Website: bh-photo
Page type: customer-info-address
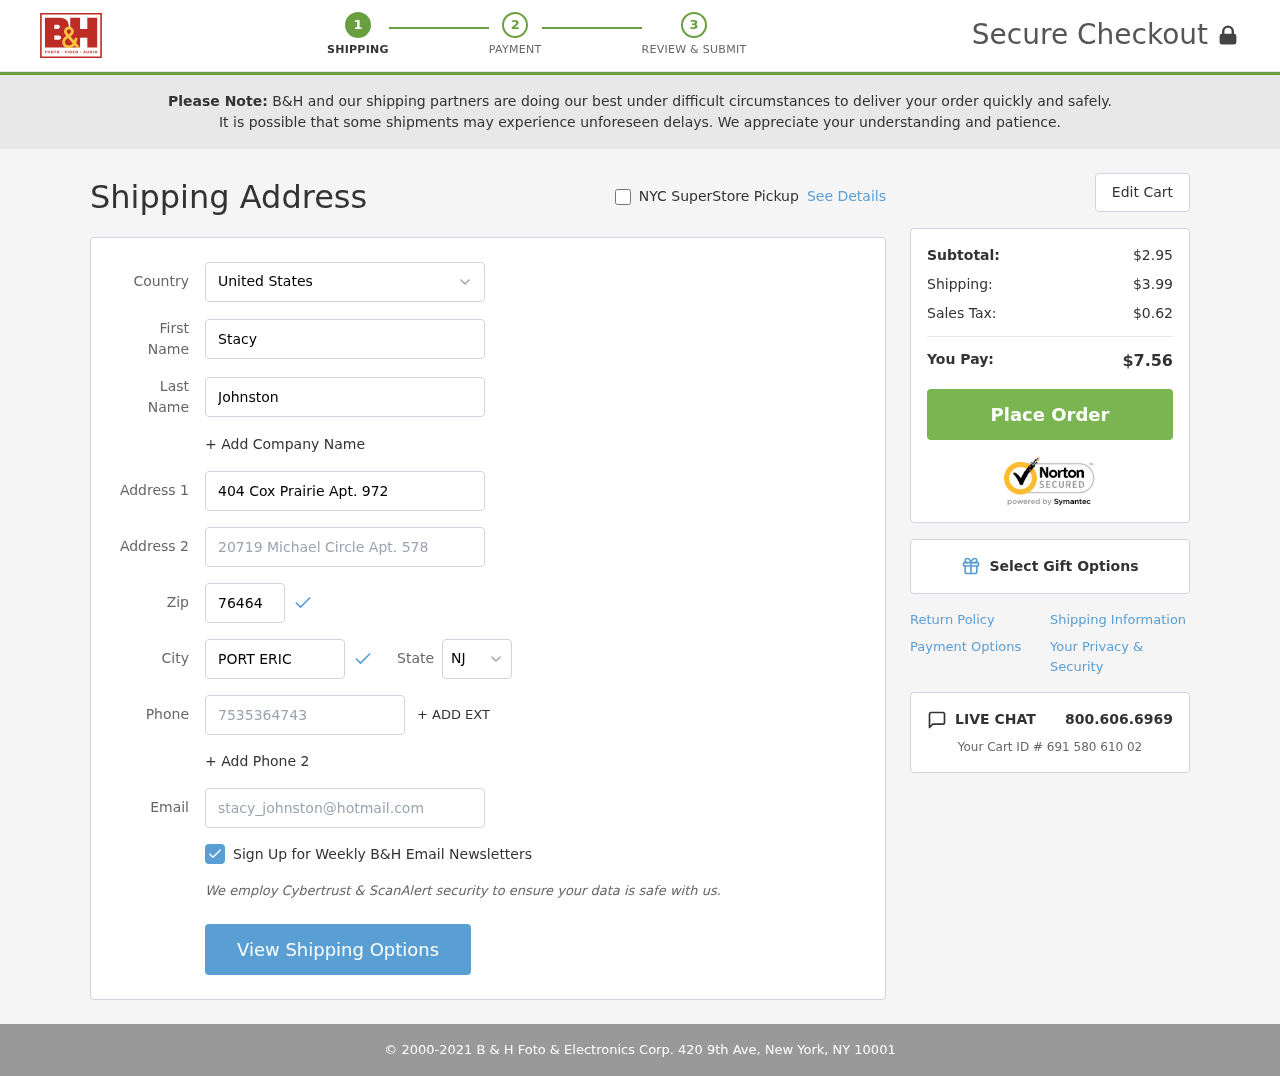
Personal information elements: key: PII_CITY
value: Port Eric
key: PII_COUNTRY
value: United States
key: PII_EMAIL
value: stacy_johnston@hotmail.com
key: PII_FIRSTNAME
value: Stacy
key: PII_LASTNAME
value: Johnston
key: PII_PHONE
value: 7535364743
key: PII_POSTCODE
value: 76464
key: PII_STATE_ABBR
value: NJ
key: PII_STREET
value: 404 Cox Prairie Apt. 972
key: PII_STREET2
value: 20719 Michael Circle Apt. 578
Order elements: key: ORDER_SUBTOTAL
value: $2.95
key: ORDER_SHIPPING_COST
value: $3.99
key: ORDER_TAX
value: $0.62
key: ORDER_TOTAL
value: $7.56
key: ORDER_ID
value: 691 580 610 02